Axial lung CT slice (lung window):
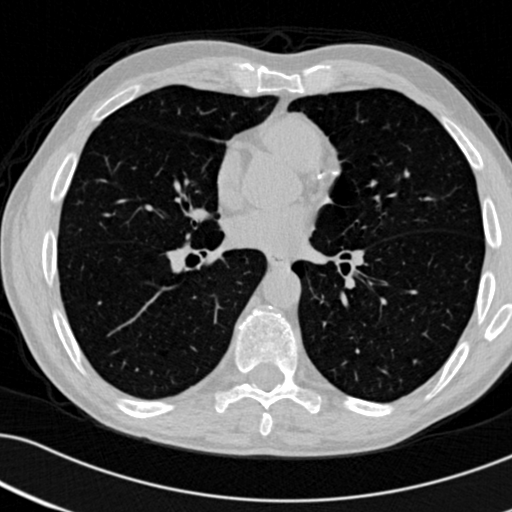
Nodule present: no